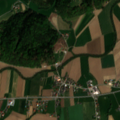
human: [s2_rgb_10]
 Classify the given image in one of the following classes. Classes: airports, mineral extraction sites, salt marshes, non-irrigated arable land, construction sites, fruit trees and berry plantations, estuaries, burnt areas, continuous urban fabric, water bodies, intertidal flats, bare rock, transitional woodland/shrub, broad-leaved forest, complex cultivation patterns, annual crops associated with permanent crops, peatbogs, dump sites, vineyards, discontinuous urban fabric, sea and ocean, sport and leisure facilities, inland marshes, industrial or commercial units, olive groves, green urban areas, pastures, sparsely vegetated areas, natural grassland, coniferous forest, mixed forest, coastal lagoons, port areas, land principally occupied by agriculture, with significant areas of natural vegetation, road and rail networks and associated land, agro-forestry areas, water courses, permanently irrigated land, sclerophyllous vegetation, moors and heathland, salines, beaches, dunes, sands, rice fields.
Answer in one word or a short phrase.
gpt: discontinuous urban fabric, non-irrigated arable land, complex cultivation patterns, broad-leaved forest